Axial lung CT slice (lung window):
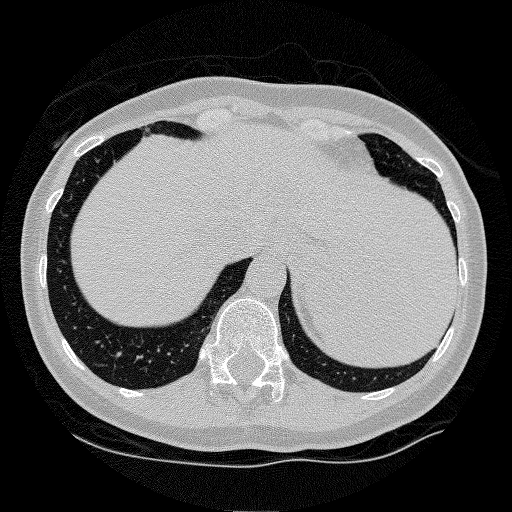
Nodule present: no